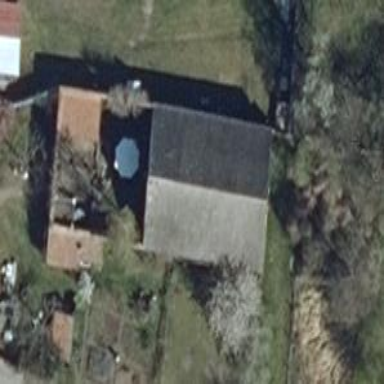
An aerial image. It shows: Shed building.